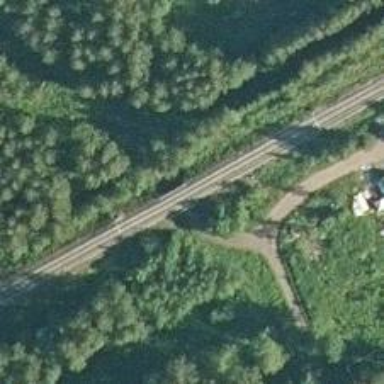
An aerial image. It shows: Bridge with railway tracks. The electrified line has continuous contact line.